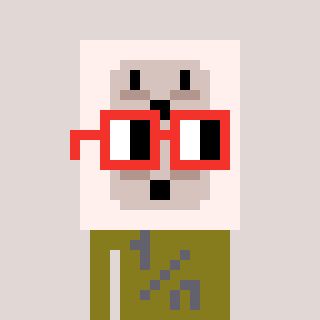
a pixel art character with square red glasses, a outlet-shaped head and a gunk-colored body on a warm background